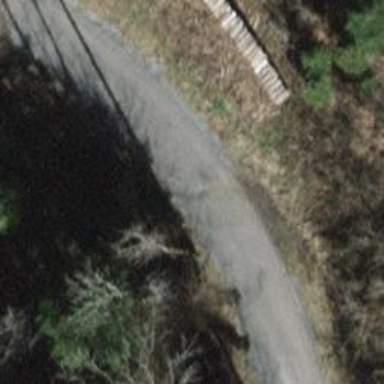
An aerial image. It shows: Gravel track with grade 2 quality.